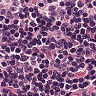
Metastatic tissue present: no